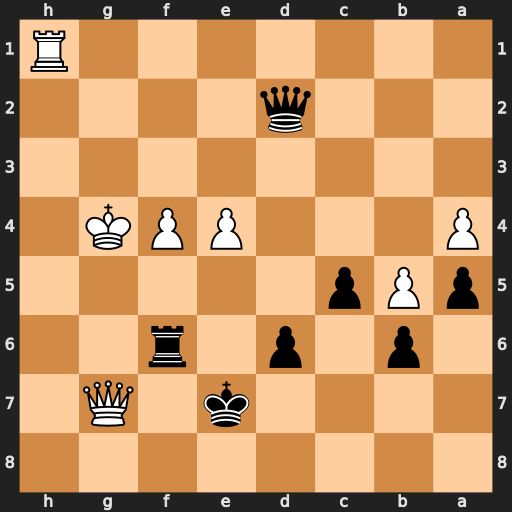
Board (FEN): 8/4k1Q1/1p1p1r2/pPp5/P3PPK1/8/3q4/7R
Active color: b
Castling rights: -
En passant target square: -
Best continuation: Rf7 Qg5+ Kd7